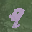
Label: 9